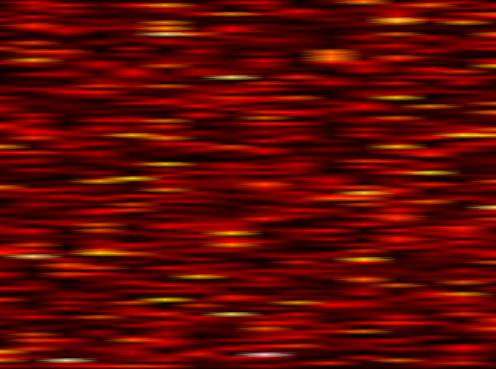
Label: FOFDM